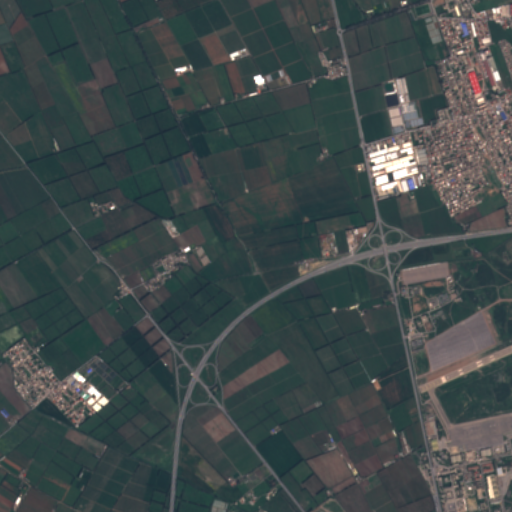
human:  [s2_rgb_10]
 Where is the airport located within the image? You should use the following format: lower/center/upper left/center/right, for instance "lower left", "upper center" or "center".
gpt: The airport is located in the lower right of the image.
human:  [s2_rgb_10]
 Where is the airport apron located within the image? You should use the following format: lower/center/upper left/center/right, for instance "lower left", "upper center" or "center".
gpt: The airport apron is located in the lower right of the image.
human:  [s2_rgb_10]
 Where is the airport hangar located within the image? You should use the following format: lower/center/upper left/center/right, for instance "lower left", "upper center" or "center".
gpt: The airport hangar is located in the lower right of the image.
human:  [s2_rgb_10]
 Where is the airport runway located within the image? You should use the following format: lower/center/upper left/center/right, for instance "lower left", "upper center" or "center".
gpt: The airport runway is located in the lower right of the image.
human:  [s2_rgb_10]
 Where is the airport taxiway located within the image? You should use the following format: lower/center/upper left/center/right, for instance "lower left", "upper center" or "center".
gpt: The airport taxiway is located in the lower right of the image.
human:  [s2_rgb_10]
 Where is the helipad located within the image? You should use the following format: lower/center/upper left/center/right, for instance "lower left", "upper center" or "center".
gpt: The helipad is located in the lower right of the image.
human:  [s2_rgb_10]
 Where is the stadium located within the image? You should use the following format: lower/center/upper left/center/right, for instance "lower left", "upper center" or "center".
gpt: The stadium is located in the upper right of the image.
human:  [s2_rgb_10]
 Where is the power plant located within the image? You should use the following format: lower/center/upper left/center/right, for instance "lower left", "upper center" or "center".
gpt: There is no power plant in the image.